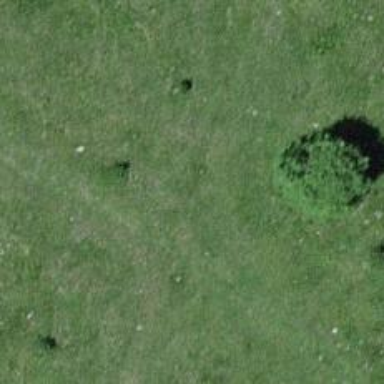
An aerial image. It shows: Path covered with grass.